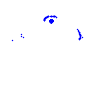
Particle: electron